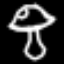
Label: mushroom